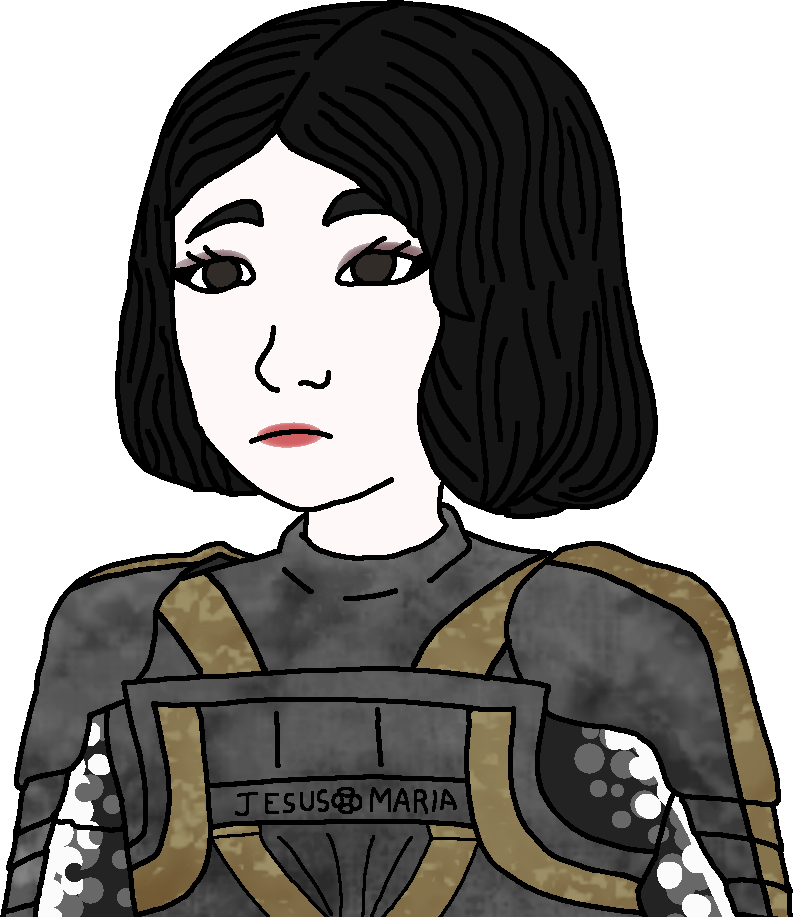
Label: 5_Doomer_Girl